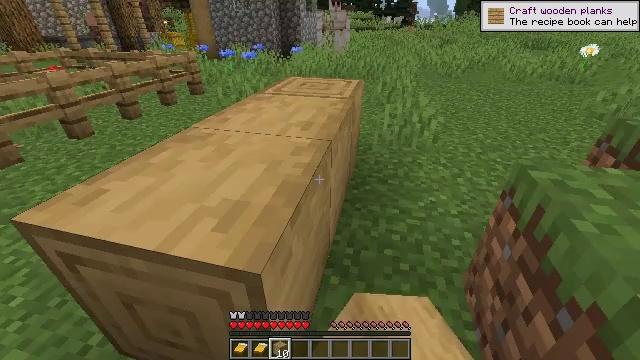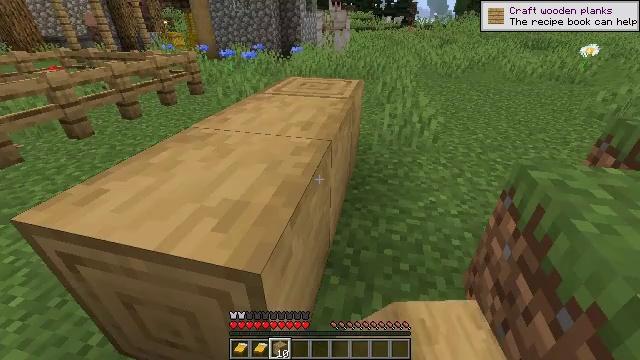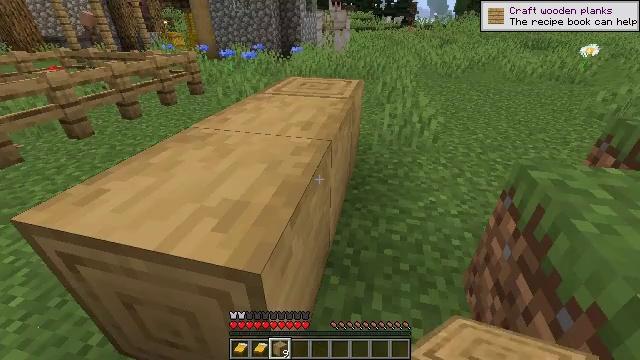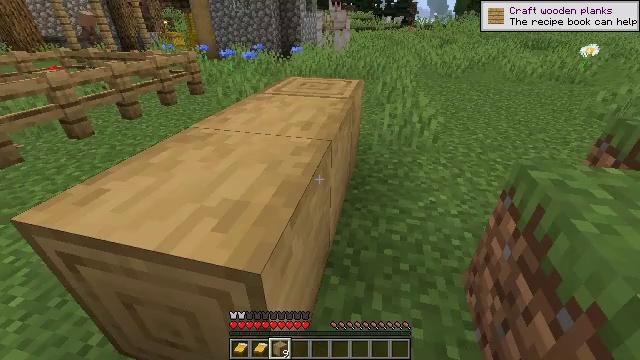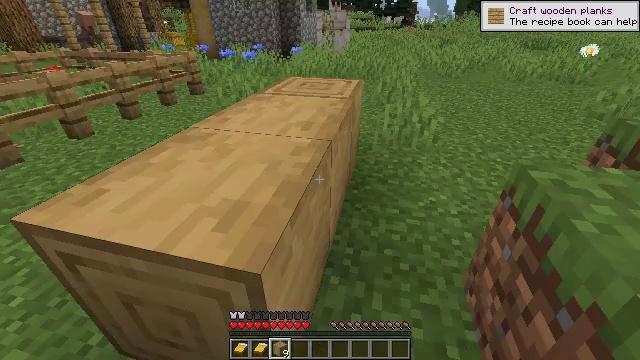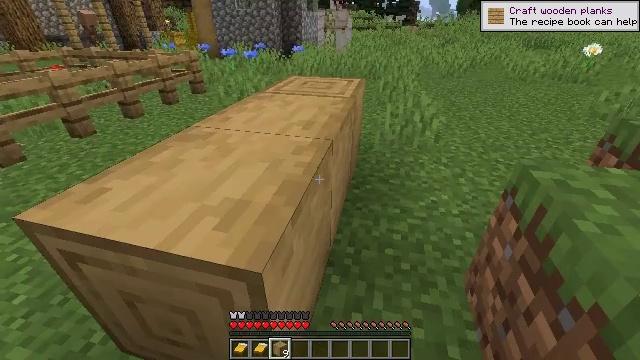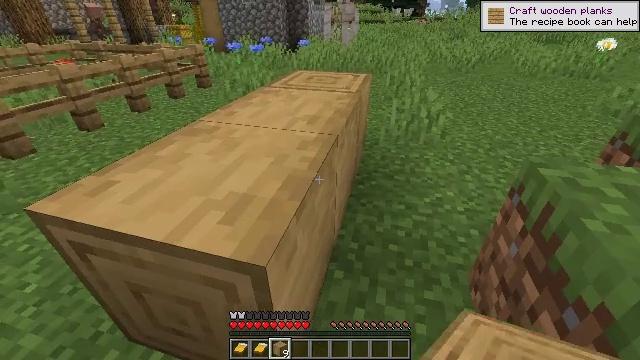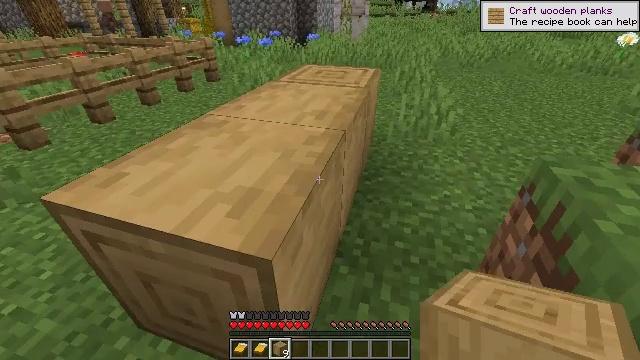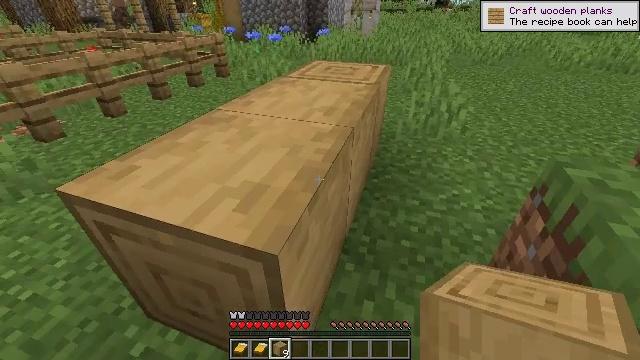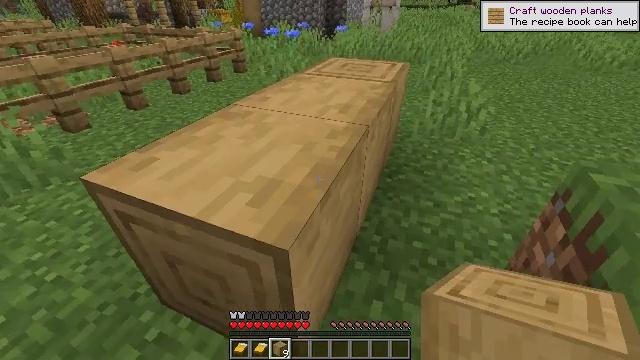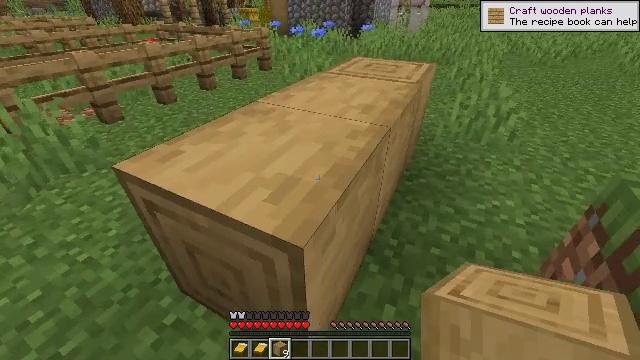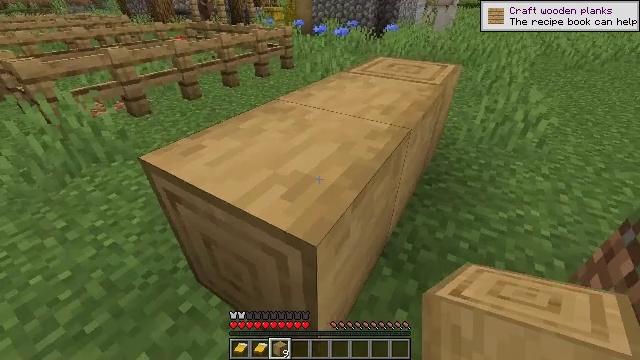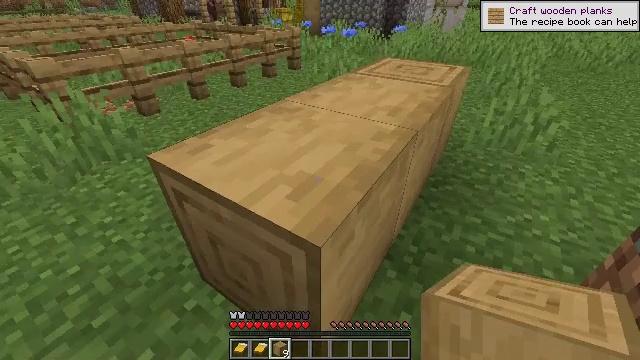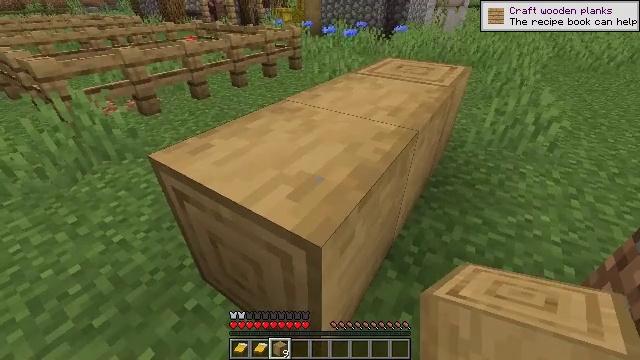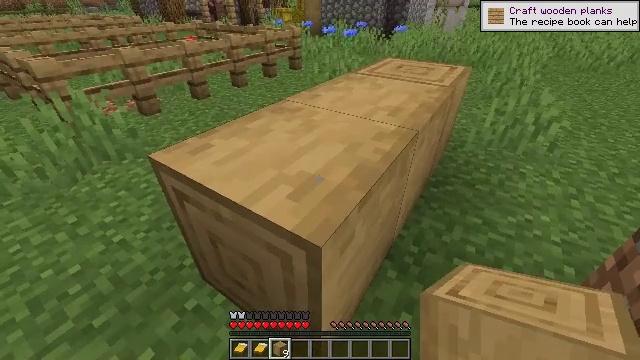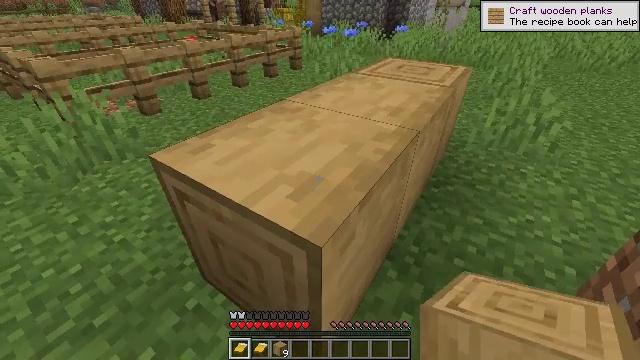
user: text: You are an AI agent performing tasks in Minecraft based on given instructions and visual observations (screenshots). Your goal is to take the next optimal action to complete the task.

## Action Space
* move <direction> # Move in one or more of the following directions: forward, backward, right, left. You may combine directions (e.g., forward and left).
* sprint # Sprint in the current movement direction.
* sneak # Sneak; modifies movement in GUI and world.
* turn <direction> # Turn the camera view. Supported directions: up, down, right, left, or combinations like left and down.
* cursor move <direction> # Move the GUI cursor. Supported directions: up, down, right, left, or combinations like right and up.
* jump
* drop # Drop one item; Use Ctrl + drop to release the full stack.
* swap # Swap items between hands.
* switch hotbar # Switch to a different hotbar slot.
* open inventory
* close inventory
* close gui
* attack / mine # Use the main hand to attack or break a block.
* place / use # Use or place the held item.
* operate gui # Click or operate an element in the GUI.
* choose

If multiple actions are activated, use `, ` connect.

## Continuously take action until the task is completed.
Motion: motion action
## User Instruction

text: Break the stripped oak log.
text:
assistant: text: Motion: no_op
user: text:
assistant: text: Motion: no_op
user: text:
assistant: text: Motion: no_op
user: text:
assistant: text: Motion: no_op
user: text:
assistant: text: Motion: no_op
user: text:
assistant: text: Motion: turn left and down
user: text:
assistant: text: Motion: turn left and down
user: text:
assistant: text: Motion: turn left
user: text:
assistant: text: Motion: turn left
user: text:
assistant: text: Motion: turn left
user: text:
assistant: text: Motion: turn left
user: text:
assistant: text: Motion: turn left
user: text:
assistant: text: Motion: no_op
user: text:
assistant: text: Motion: no_op
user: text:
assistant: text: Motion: switch to hotbar 1
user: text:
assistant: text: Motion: switch to hotbar 1
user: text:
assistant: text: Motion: switch to hotbar 1
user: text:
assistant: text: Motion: attack / mine
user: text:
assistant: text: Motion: attack / mine
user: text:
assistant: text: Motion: attack / mine
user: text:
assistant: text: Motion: attack / mine
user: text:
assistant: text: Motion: attack / mine
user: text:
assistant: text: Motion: attack / mine
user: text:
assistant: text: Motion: attack / mine
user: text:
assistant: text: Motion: turn right, attack / mine
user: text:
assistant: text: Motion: turn right, attack / mine
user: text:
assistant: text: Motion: attack / mine
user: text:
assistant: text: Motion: attack / mine
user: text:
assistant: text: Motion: attack / mine
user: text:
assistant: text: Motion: attack / mine